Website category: camera
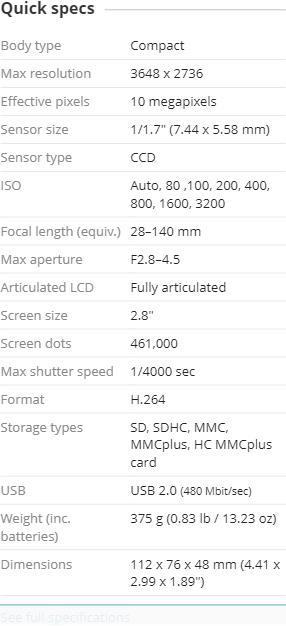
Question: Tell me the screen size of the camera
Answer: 2.8

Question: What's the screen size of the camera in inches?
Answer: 2.8

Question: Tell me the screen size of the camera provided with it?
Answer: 2.8

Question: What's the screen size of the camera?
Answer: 2.8

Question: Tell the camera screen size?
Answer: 2.8

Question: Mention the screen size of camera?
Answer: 2.8

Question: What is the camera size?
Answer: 2.8

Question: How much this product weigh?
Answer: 375 g (0.83 lb / 13.23 oz )

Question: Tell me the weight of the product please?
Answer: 375 g (0.83 lb / 13.23 oz )

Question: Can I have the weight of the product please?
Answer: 375 g (0.83 lb / 13.23 oz )

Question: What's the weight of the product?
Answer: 375 g (0.83 lb / 13.23 oz )

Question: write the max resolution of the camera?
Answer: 3648 x 2736

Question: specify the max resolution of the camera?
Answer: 3648 x 2736

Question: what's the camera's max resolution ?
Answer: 3648 x 2736

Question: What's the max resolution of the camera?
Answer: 3648 x 2736

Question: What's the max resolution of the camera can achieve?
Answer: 3648 x 2736

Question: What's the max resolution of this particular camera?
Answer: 3648 x 2736

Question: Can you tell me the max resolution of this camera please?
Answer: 3648 x 2736

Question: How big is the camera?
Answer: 112 x 76 x 48 mm (4.41 x 2.99 x 1.89 )

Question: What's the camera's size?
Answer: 112 x 76 x 48 mm (4.41 x 2.99 x 1.89 )

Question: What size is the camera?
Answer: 112 x 76 x 48 mm (4.41 x 2.99 x 1.89 )

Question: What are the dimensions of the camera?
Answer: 112 x 76 x 48 mm (4.41 x 2.99 x 1.89 )

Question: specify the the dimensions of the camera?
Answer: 112 x 76 x 48 mm (4.41 x 2.99 x 1.89 )

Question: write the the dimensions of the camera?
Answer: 112 x 76 x 48 mm (4.41 x 2.99 x 1.89 )

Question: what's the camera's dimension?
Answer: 112 x 76 x 48 mm (4.41 x 2.99 x 1.89 )